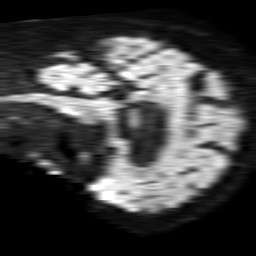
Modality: TRACE
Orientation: sagittal
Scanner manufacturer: philips
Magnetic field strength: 1.5 T
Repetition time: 4.6 s
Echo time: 0.08631 s